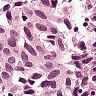
Metastatic tissue present: yes